Question: I have a application initially the pages were at the root of the 'WebContent' directory however it was decided to add a directory to hold the .
Since this has been done the pages are not accessible and resulted in . I am able to access the welcome file '/jsp/index.jsp'. However when i post the index page i get 'HTTP 404 error - /SEP/hello'.
I know the code works since once the jsp pages are at the root of the 'WebContent' directory it works. I would like to know how can i configure the application to utilize the jsp directory for accessing jsp pages. Under is a screen shot of the directory structure and relevant code:

'''
<?xml version="1.0" encoding="UTF-8"?>
<!DOCTYPE struts PUBLIC
"-//Apache Software Foundation//DTD Struts Configuration 2.0//EN"
"http://struts.apache.org/dtds/struts-2.0.dtd">
<struts>
<constant name="struts.devMode" value="true" />
<package name="default" namespace="/jsp/" extends="struts-default">
<action name="hello"
class="org.xxxx.product.registration.model.HelloWorldAction"
method="execute">
<result name="success">/HelloWorld.jsp</result>
</action>
</package>
</struts>
'''
'''
<?xml version="1.0" encoding="UTF-8"?>
<web-app xmlns:xsi="http://www.w3.org/2001/XMLSchema-instance"
xmlns="http://java.sun.com/xml/ns/javaee"
xmlns:web="http://java.sun.com/xml/ns/javaee/web-app_2_5.xsd"
xsi:schemaLocation="http://java.sun.com/xml/ns/javaee http://java.sun.com/xml/ns/javaee/web-app_3_0.xsd" id="WebApp_ID" version="3.0">
<display-name>Struts 2</display-name>
<welcome-file-list>
<welcome-file>/jsp/index.jsp</welcome-file>
</welcome-file-list>
<filter>
<filter-name>struts2</filter-name>
<filter-class>
org.apache.struts2.dispatcher.ng.filter.StrutsPrepareAndExecuteFilter
</filter-class>
</filter>
<filter-mapping>
<filter-name>struts2</filter-name>
<url-pattern>/jsp/*</url-pattern>
</filter-mapping>
</web-app>
'''
'''
<%@ page language="java" contentType="text/html; charset=ISO-8859-1"
pageEncoding="ISO-8859-1"%>
<%@taglib prefix="s" uri="/struts-tags"%>
<!DOCTYPE html PUBLIC "-//W3C//DTD HTML 4.01 Transitional//EN" "http://www.w3.org/TR/html4/loose.dtd">
<html>
<head>
<title>Hello World</title>
</head>
<body>
<h1>Hello world From Struts2 BY D.Ramdhanie</h1>
<form action="hello">
<label for="name">Please enter your name</label><br/>
<input type="text" name="name"/>
<input type="submit" value="Say Hello"/>
</form>
</body>
</html>
'''
'''
<%@ page contentType="text/html; charset=UTF-8" %>
<%@taglib prefix="s" uri="/struts-tags"%>
<html>
<head>
<title>Hello World</title>
</head>
<body>
Hello World, <s:property value="name"/>
</body>
</html>
'''
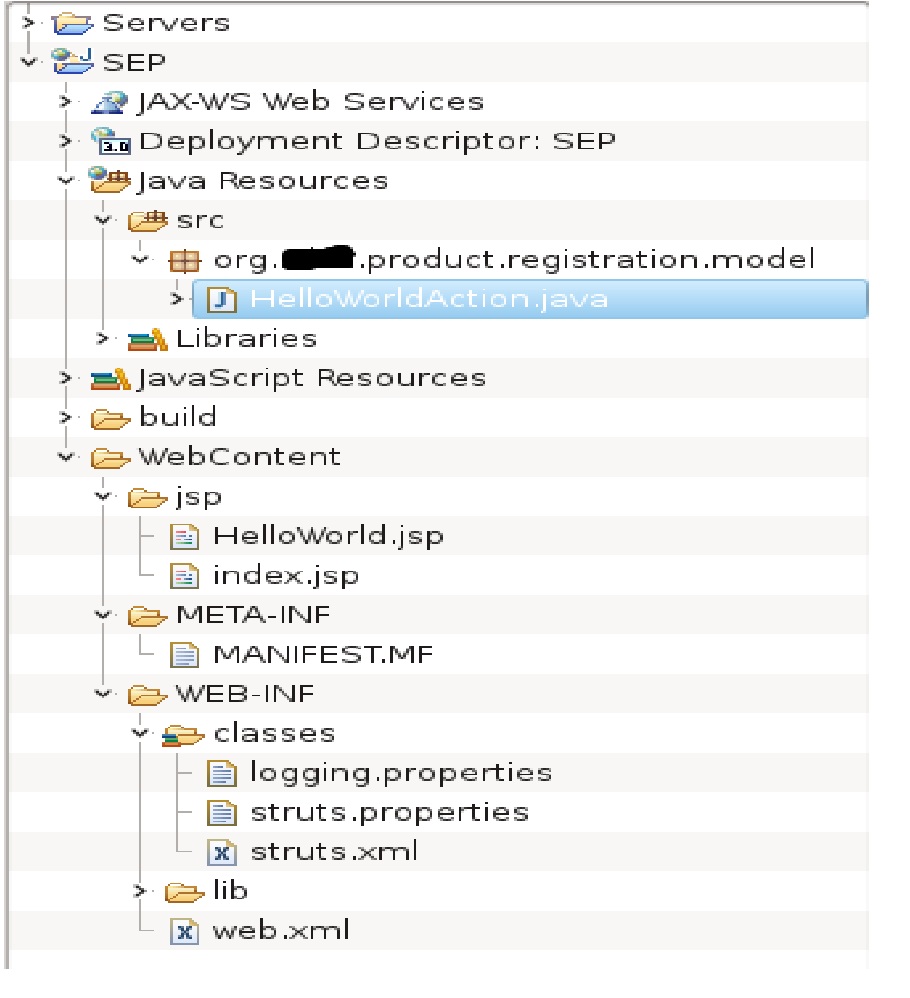
Answer: The JSPs could be configured in the results in two ways:
1. Using an absolute pathname
2. Using a relative pathname
In the first case you should add '/jsp/' prefix to JSPs pathnames.
In the second case JSPs are relative to the namespace of the action that is added to the webcontent root to calculate the absolute path. More about namespaces and its configuration you could find <URL>.